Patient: sex M, age 45
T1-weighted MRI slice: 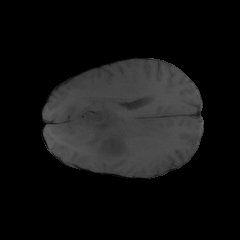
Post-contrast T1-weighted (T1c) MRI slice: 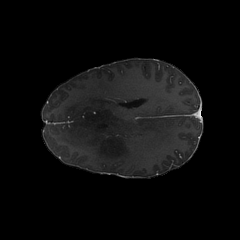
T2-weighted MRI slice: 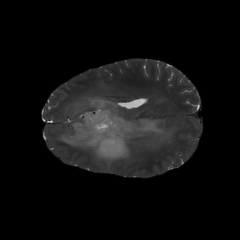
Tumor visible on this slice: yes
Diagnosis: Astrocytoma, IDH-mutant
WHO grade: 3